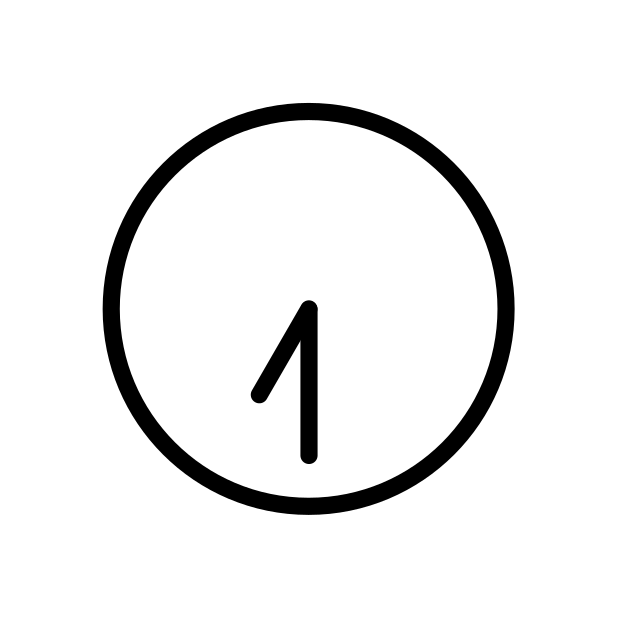
seven-thirty